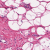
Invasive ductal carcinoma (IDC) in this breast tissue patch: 0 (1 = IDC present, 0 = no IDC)